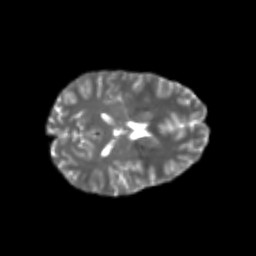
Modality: T2w
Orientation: axial
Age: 23
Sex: female
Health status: healthy
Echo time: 0.074 s